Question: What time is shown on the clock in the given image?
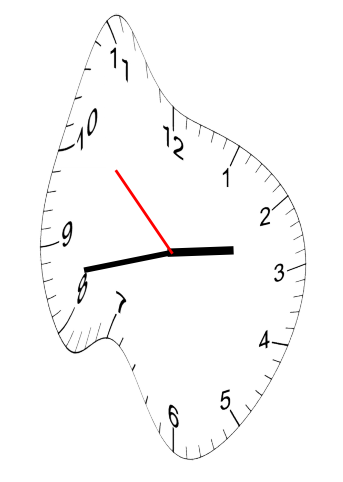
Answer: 02:42:52